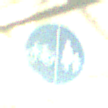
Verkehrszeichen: GetrennterRadUndGehwegRadwegLinks
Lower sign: BesondereFahrzeugeUndTransportgueter6
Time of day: MorningAfternoon
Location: Roofed (Special)
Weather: NotSpecified
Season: NotSpecified
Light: Artificial